Question:
This is my web page Grid view.If i'm add so many records it will put automatically page navigation,the page navigation numbers will comes under the records.(i'm rounded in red color)
if the grid view has three records in second page means the page navigation numbers comes middle of the grid view.but i need to show under the grid view records.The grid view has default 10 rows.
the first page have 10 records so there it's working fine. how to do second page and above upcoming pages.
Does any one know how to solve this problem...?
Thanks in advance..
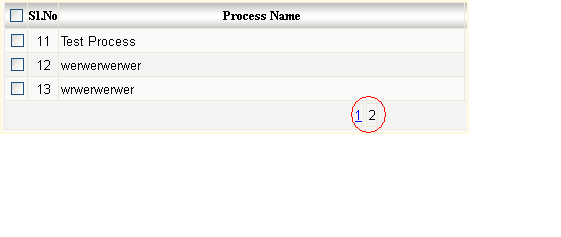
Answer: <URL>:
'''
<asp:gridview id="CustomerGridView"
datasourceid="CustomerDataSource"
autogeneratecolumns="true"
datakeynames="CustomerID"
allowpaging="true"
runat="server">
<pagersettings mode="NextPreviousFirstLast"
firstpagetext="First"
lastpagetext="Last"
nextpagetext="Next"
previouspagetext="Prev"
position="Bottom"/>
</asp:gridview>
'''